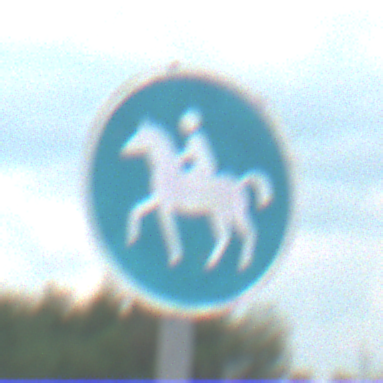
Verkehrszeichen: Reitweg
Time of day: MorningAfternoon
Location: Outdoor (Nature)
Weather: PartlyCloudy
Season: NotSpecified
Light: Natural